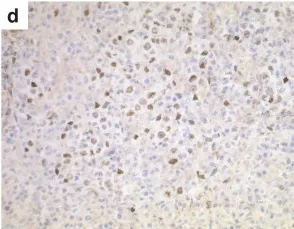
Histological diagnosis of synchronous nodular tuberculosis and EBV-associated lymphoproliferative disorder. The blasts were latently EBV-infected as shown in the immunohistochemical demonstration of EBNA2 (d).
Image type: pathology (immunostaining)